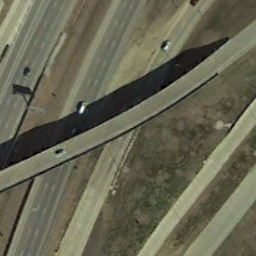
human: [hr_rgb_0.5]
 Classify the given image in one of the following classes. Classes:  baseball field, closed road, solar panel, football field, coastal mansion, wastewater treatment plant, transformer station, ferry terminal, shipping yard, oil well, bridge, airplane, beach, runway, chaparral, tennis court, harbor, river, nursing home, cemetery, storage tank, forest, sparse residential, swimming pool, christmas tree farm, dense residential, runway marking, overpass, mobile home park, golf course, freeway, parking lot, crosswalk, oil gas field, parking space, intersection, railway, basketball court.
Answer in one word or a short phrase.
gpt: overpass